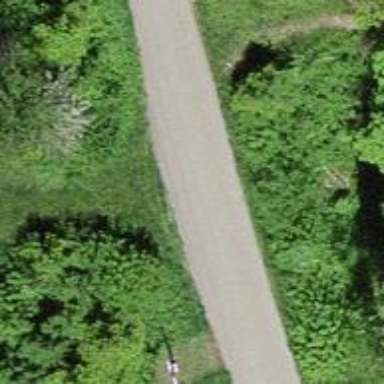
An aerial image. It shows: Unclassified paved road.